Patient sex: F
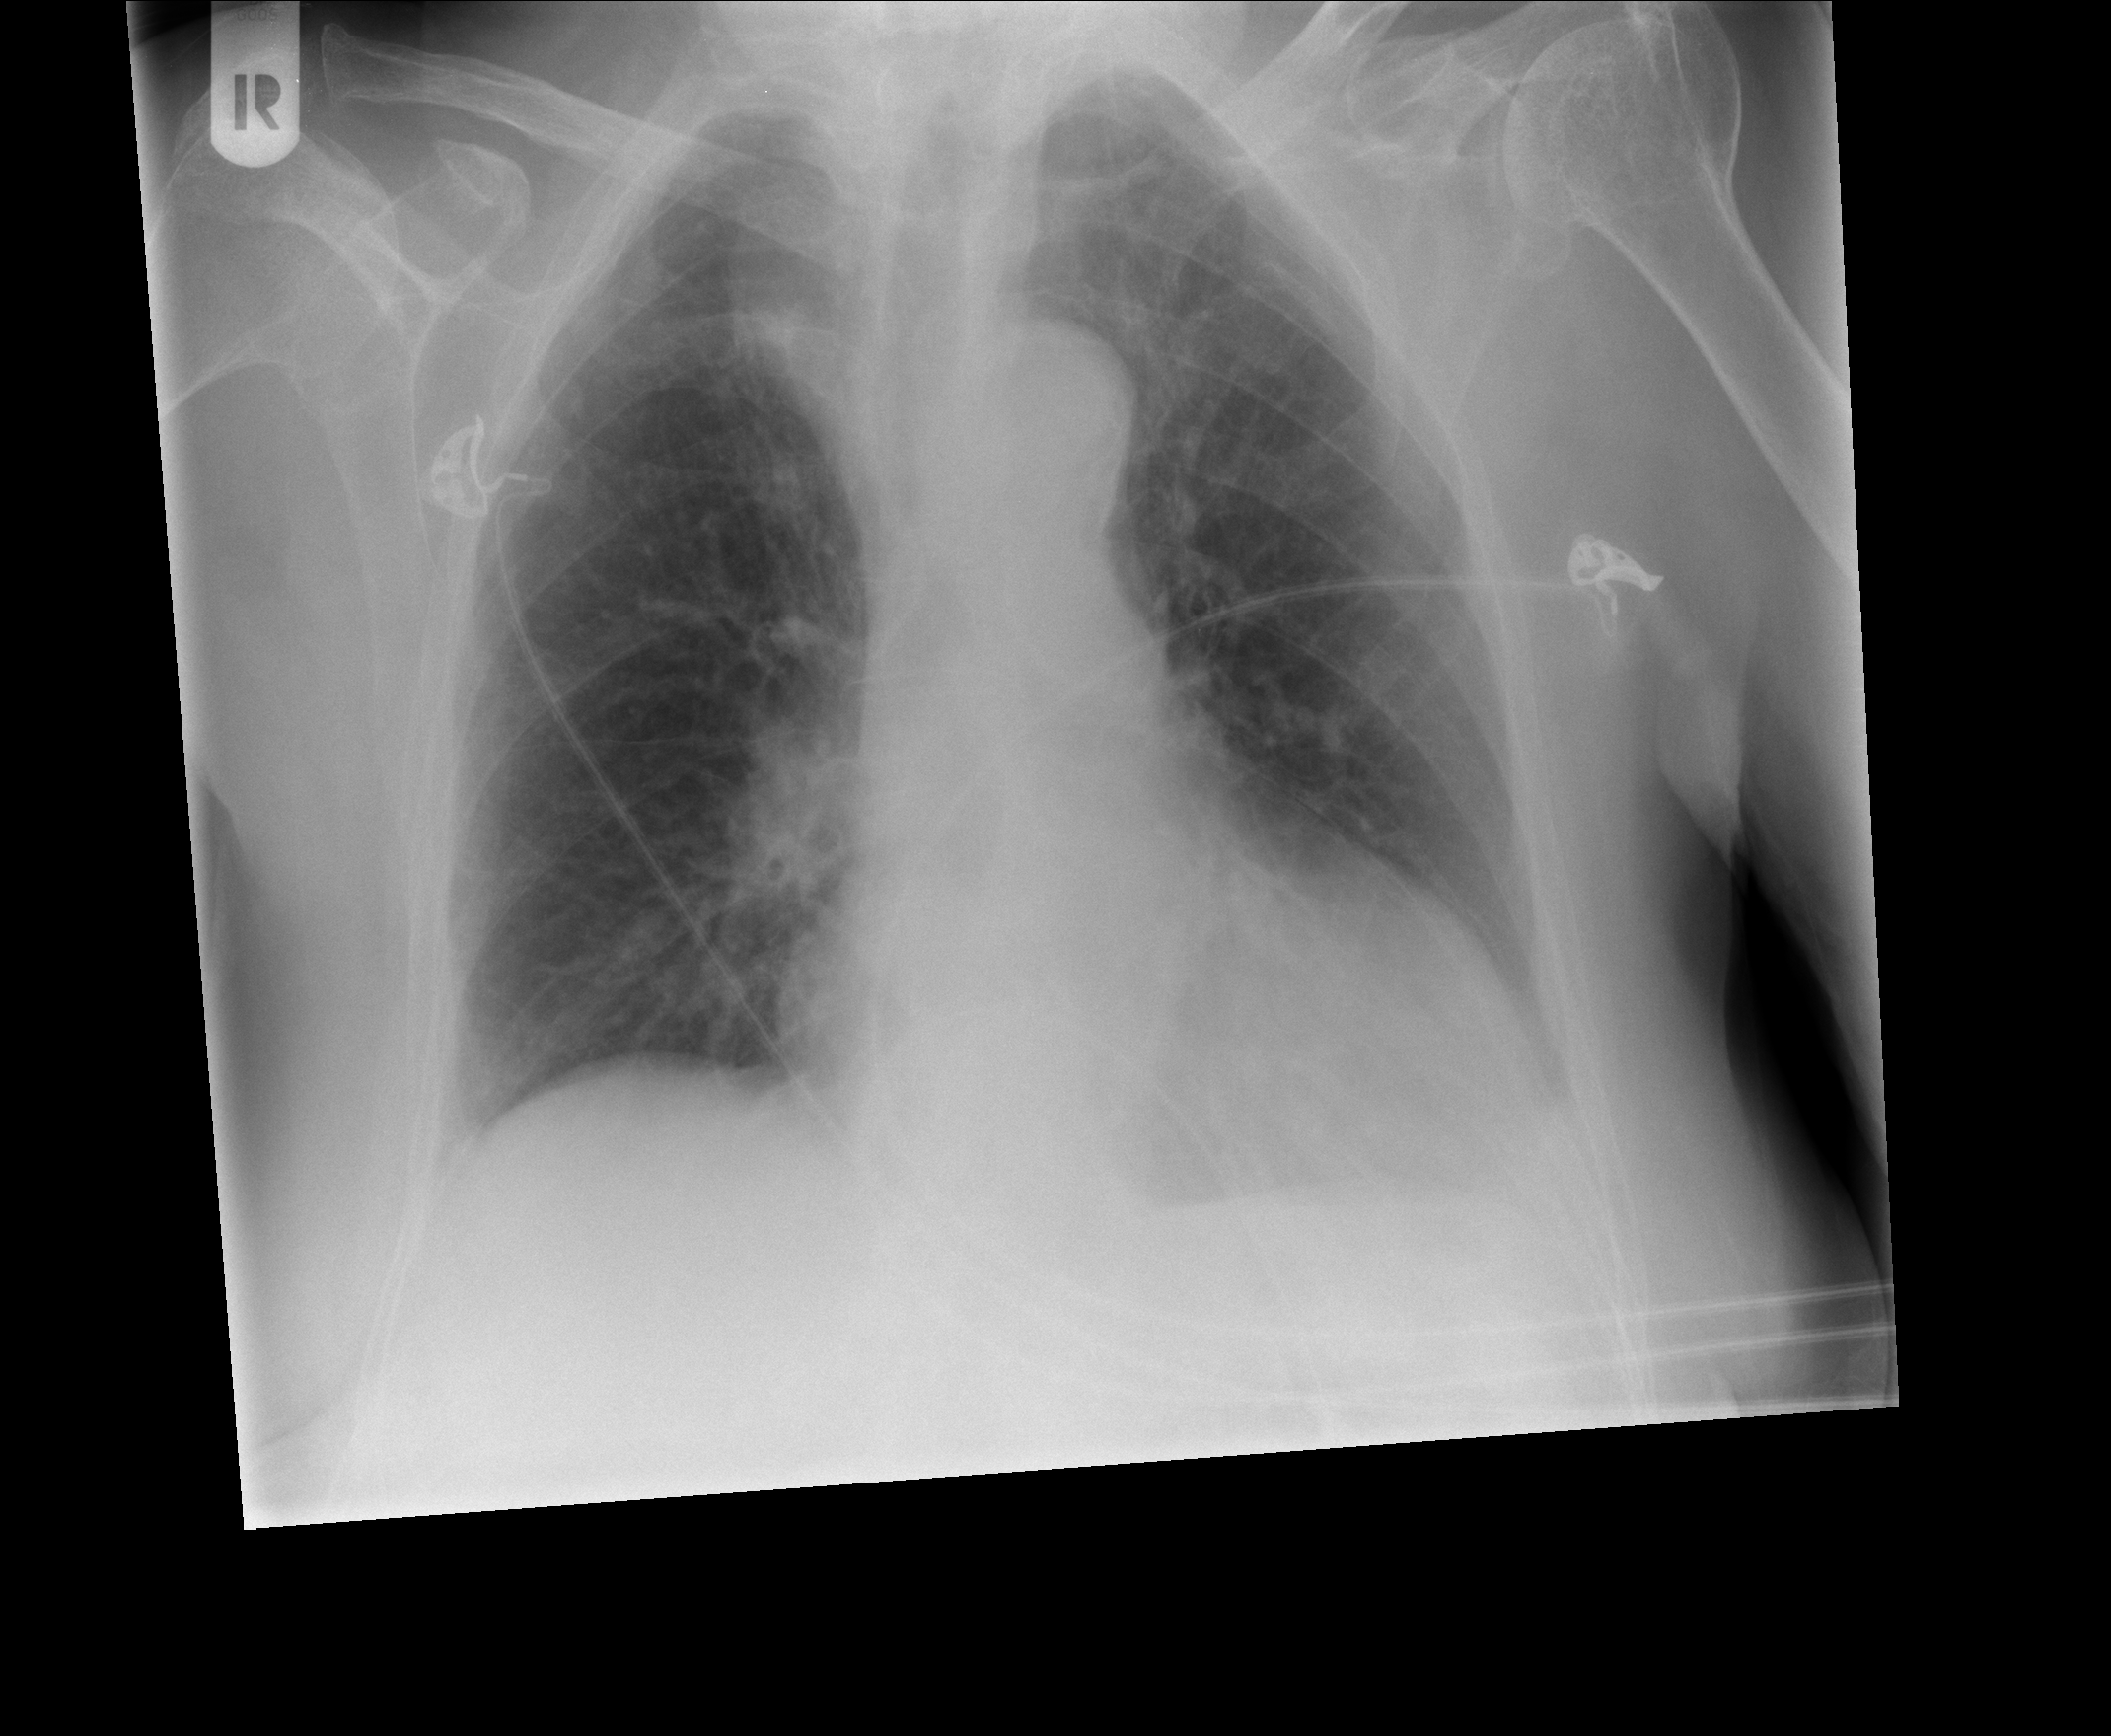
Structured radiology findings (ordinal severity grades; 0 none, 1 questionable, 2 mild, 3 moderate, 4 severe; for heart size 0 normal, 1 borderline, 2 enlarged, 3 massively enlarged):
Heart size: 0
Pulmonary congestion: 1
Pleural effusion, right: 0
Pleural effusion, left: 2
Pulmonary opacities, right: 0
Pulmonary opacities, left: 0
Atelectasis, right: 0
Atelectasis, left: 2